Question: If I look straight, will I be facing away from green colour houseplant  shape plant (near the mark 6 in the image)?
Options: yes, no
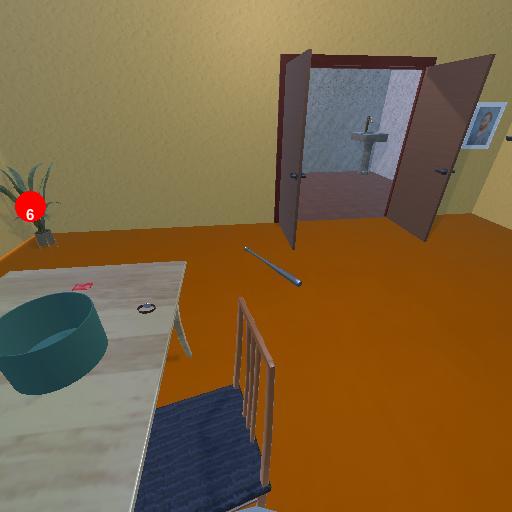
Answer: yes